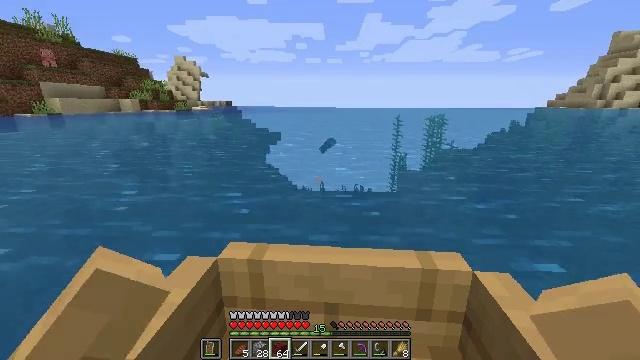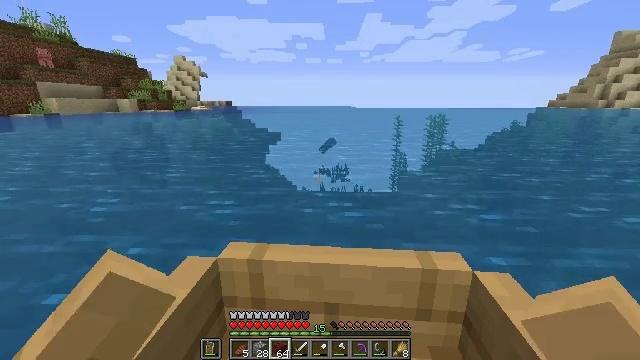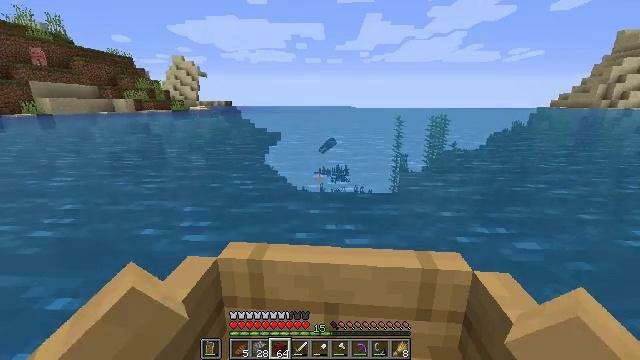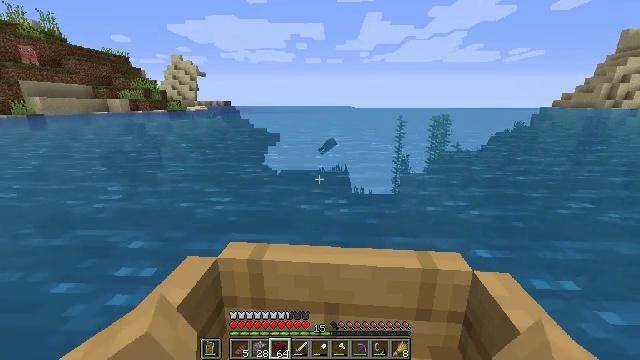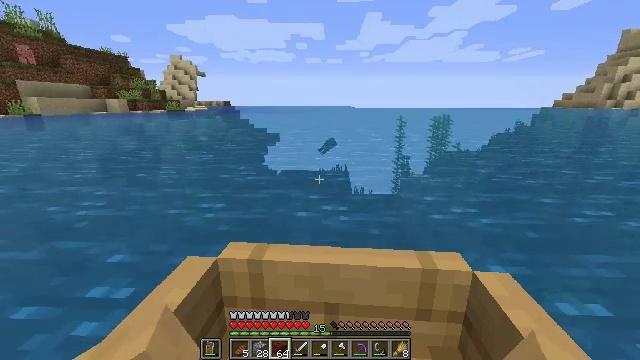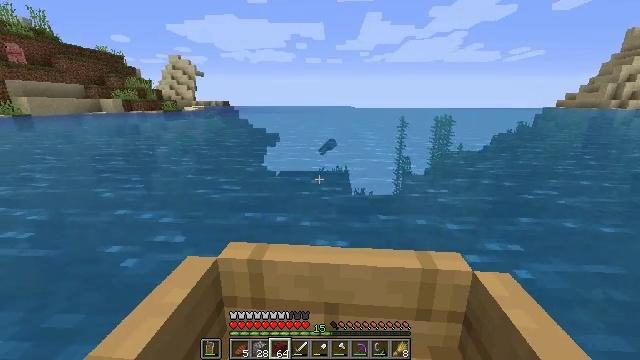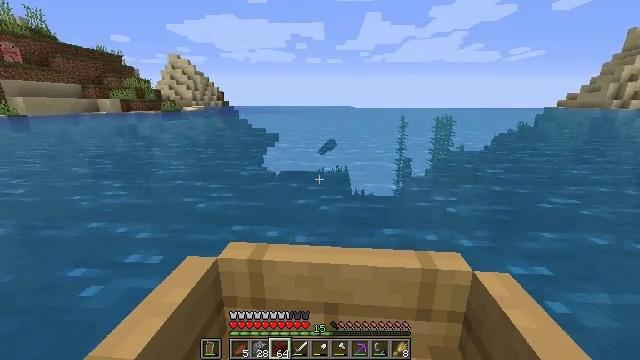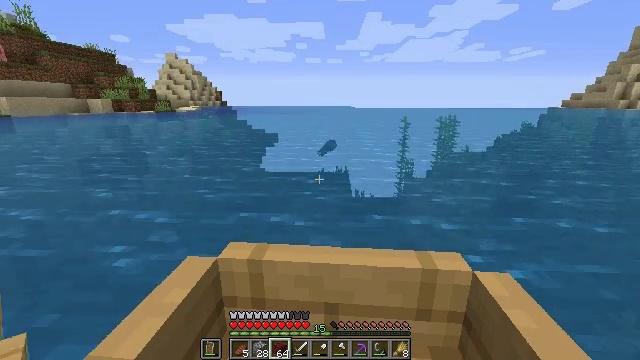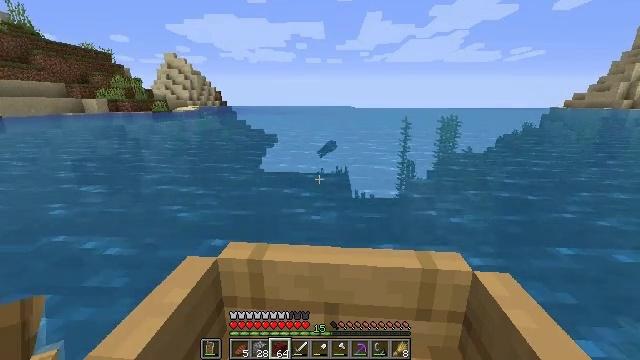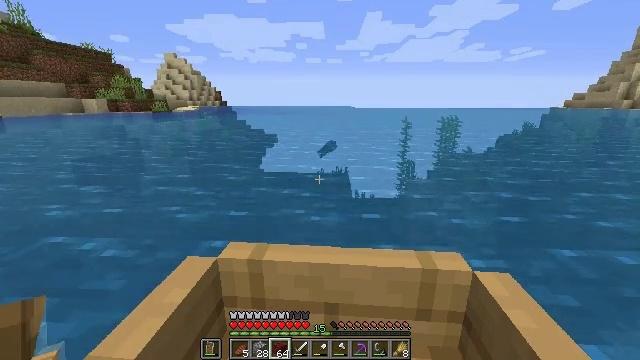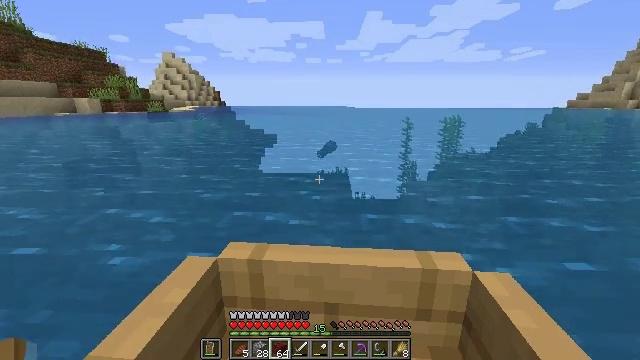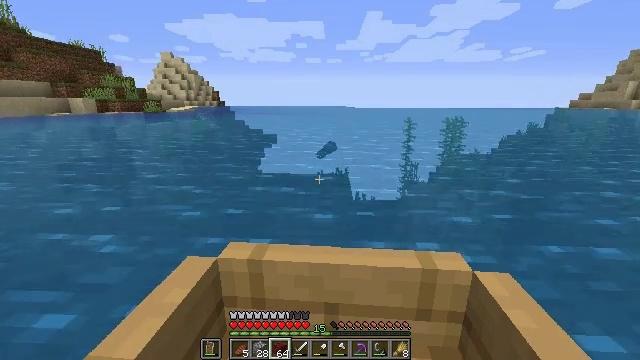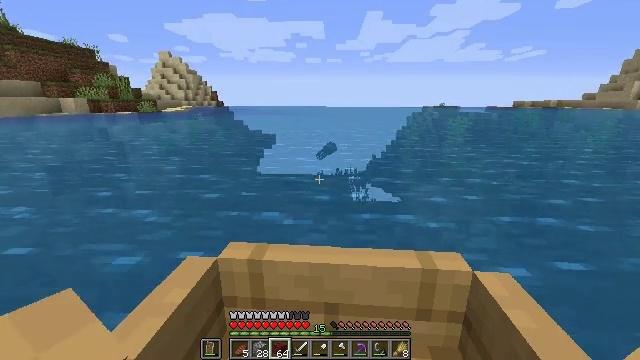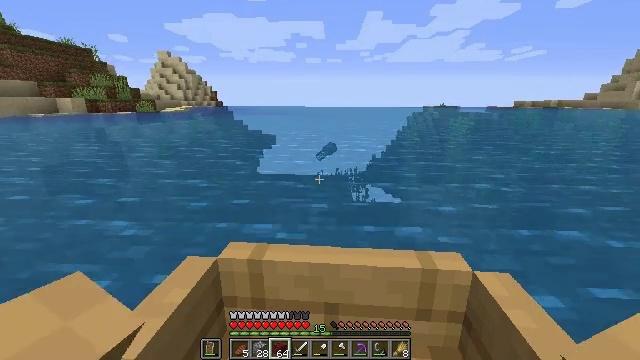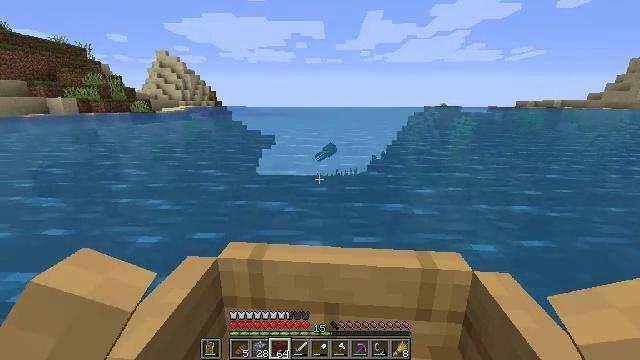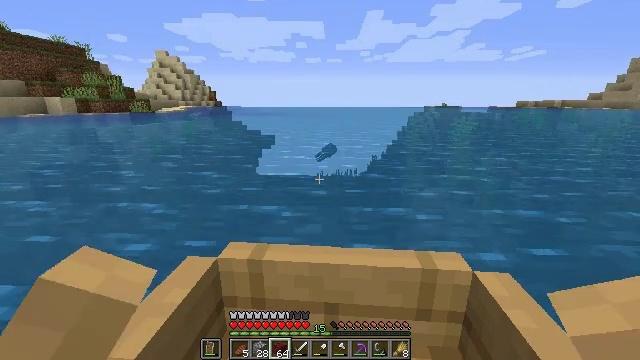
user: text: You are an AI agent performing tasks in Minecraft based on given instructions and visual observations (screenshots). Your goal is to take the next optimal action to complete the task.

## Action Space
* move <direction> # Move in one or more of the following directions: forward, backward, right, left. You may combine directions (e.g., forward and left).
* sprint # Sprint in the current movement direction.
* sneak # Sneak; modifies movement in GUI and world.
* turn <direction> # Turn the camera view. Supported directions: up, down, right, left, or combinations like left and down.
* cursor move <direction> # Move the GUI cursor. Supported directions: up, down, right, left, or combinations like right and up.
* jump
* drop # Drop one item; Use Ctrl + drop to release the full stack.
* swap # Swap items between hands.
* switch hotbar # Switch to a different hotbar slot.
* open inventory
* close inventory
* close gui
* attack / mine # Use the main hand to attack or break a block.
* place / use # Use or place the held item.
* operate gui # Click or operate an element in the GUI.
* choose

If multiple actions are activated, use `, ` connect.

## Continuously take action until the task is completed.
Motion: motion action
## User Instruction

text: craft item air
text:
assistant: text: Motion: move forward
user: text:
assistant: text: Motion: move forward
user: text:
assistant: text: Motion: move forward
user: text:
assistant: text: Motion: move forward
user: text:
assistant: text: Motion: move forward
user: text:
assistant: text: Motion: move forward
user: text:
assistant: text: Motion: move forward
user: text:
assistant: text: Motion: move forward
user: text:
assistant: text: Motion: move forward
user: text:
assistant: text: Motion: move forward
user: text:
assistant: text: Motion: move forward
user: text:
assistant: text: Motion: move forward
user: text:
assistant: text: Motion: move forward
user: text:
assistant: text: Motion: move forward
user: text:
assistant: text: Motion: move forward
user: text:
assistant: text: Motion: move forward
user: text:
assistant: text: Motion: move forward
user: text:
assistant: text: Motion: move forward
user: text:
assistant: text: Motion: move forward
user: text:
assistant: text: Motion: move forward
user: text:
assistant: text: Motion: move forward
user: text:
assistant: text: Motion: move forward
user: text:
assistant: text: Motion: move forward
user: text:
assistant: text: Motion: move forward
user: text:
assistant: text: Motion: move forward
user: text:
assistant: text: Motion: move forward
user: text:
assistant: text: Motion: move forward
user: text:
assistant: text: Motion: move forward
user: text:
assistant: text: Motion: move forward
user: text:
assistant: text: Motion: move forward